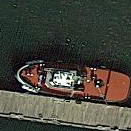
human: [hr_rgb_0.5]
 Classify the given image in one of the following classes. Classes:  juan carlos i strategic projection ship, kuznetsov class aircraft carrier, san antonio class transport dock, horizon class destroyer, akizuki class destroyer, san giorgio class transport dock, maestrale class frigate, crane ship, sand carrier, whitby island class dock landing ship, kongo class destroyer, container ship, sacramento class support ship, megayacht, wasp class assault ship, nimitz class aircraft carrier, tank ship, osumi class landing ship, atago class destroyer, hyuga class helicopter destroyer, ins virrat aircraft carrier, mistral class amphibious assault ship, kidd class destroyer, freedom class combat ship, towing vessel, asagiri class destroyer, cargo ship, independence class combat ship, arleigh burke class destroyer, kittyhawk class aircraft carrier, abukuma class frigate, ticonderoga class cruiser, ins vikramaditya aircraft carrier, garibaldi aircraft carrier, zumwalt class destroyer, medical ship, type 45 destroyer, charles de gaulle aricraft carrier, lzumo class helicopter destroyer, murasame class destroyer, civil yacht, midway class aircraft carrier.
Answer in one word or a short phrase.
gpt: Towing vessel